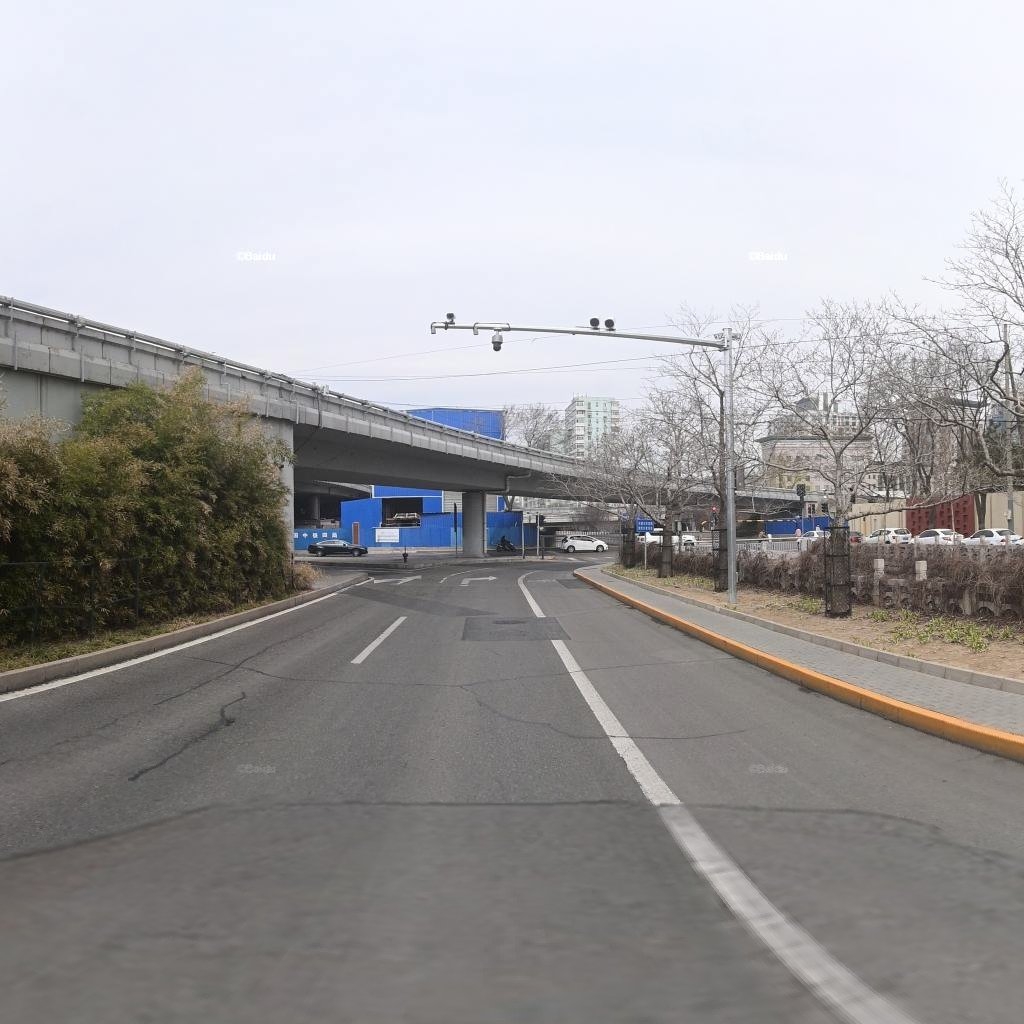
Region: Haidian
Road damage annotations: longitudinal patch, longitudinal patch, transverse patch, transverse patch, manhole cover